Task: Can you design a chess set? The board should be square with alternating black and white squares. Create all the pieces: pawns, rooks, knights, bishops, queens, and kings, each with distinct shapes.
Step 3262:
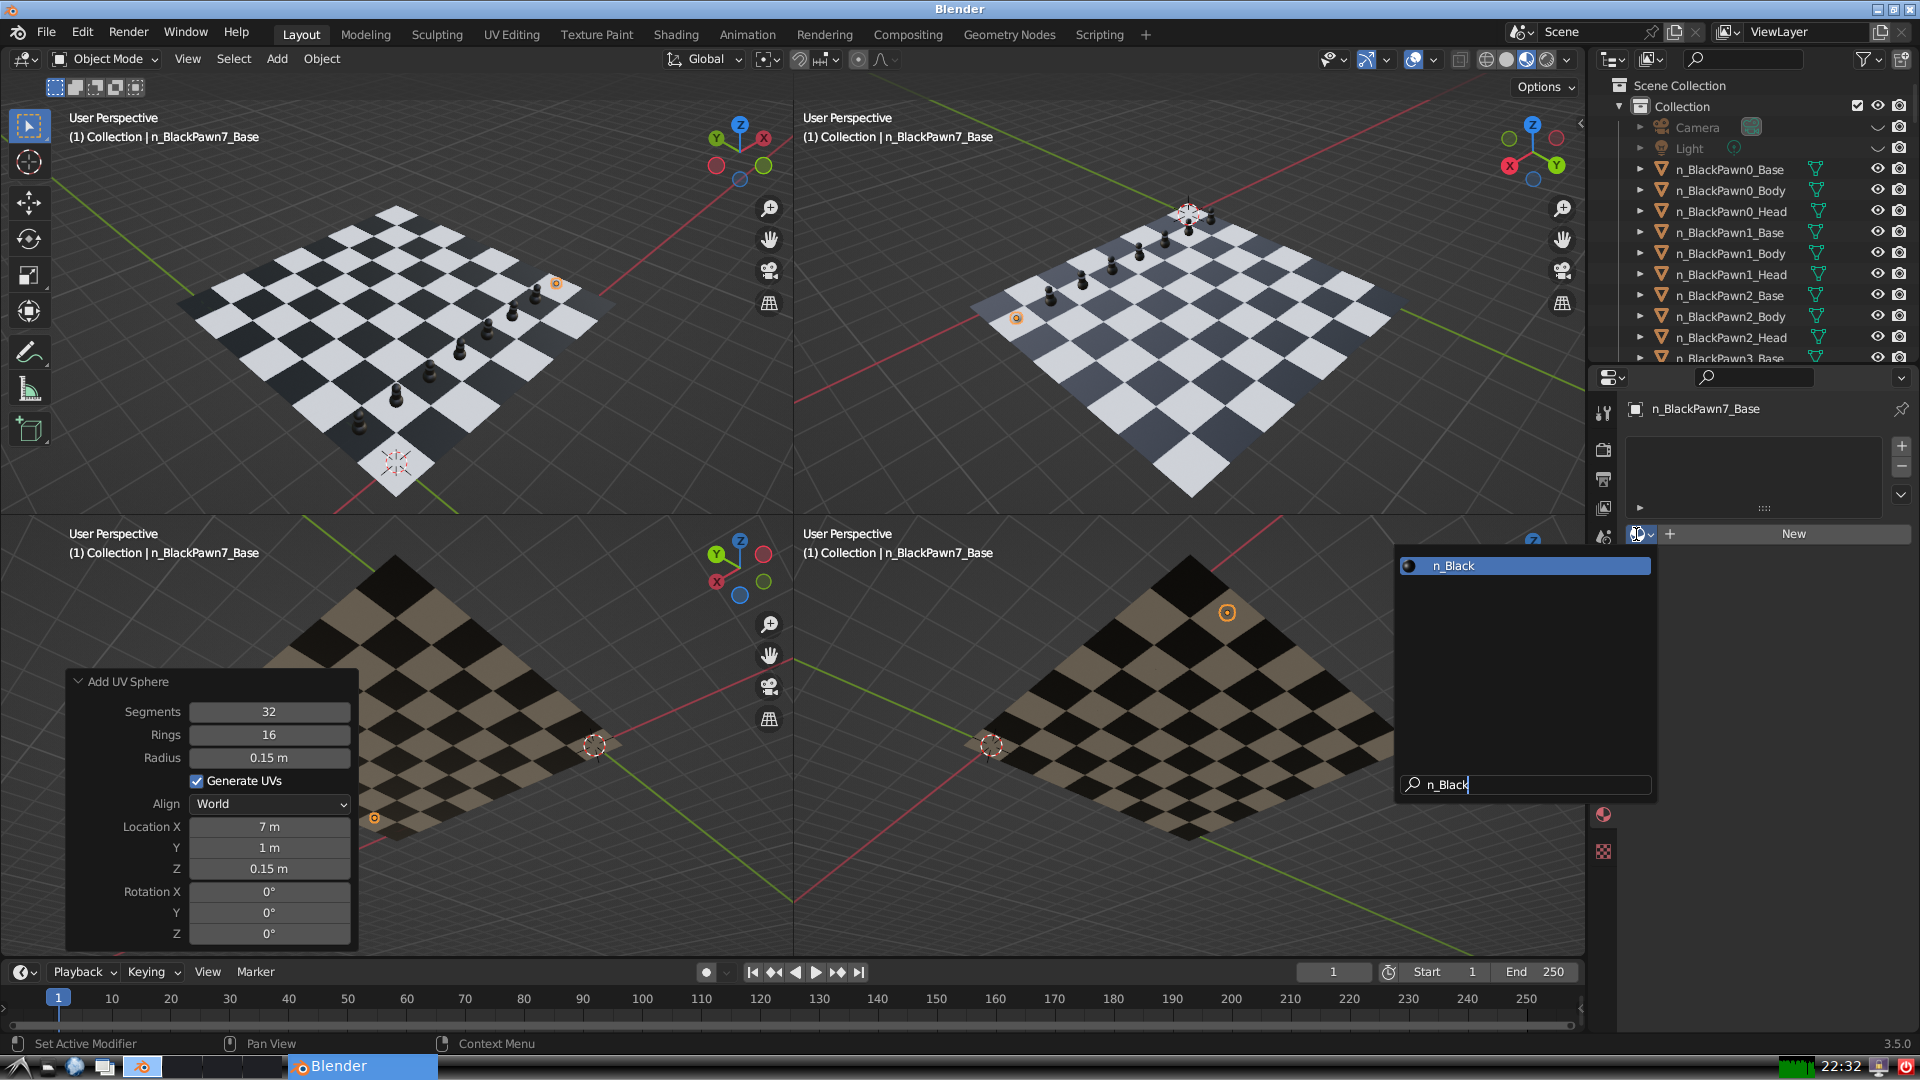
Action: {"key_press": ['Return']}